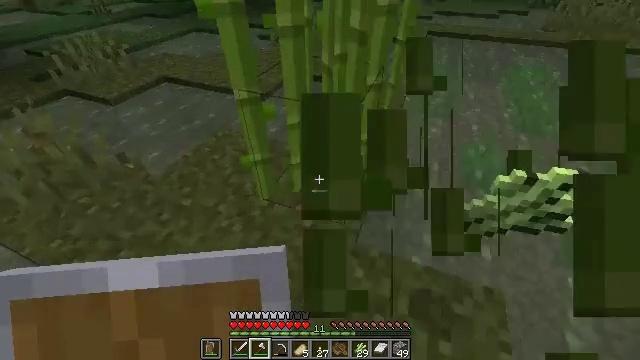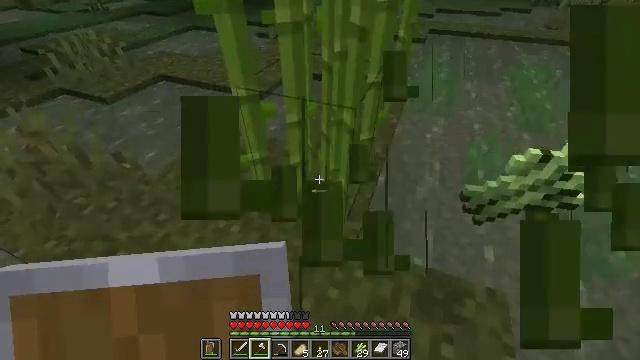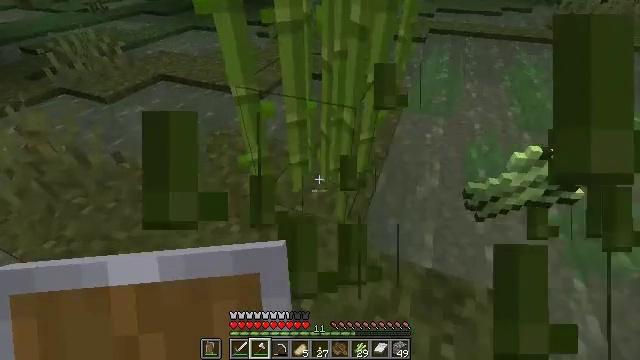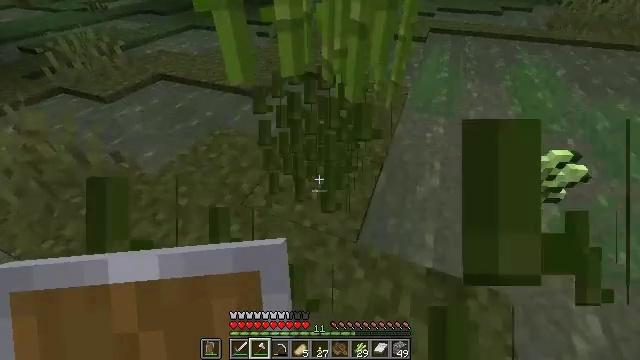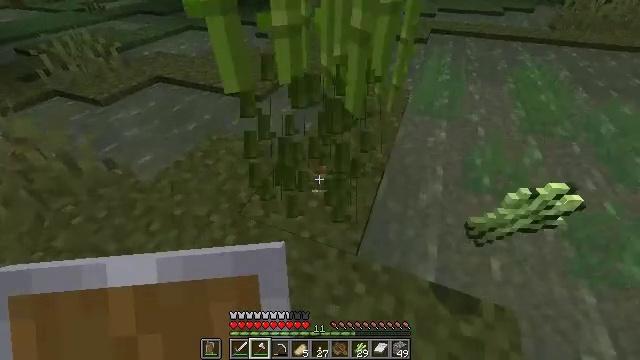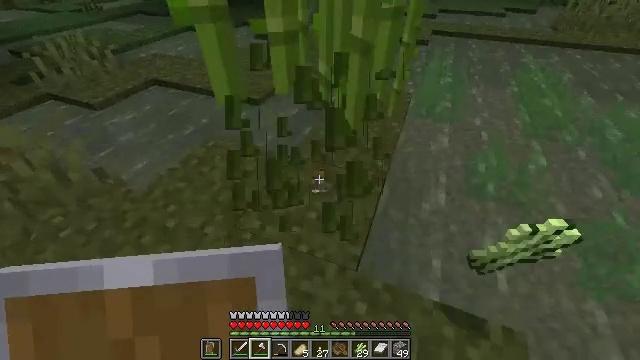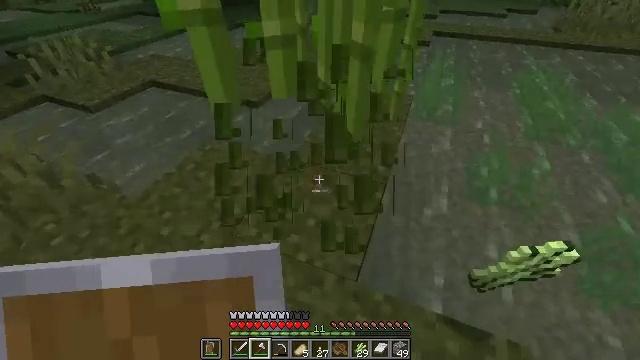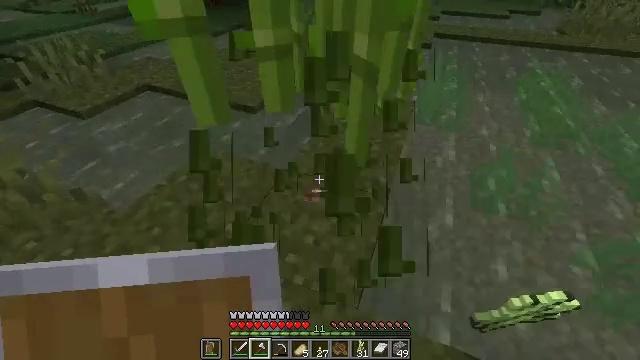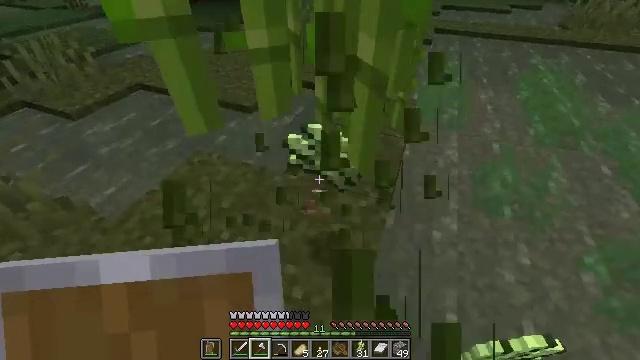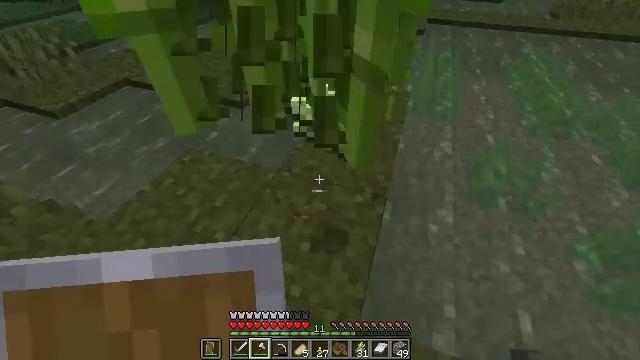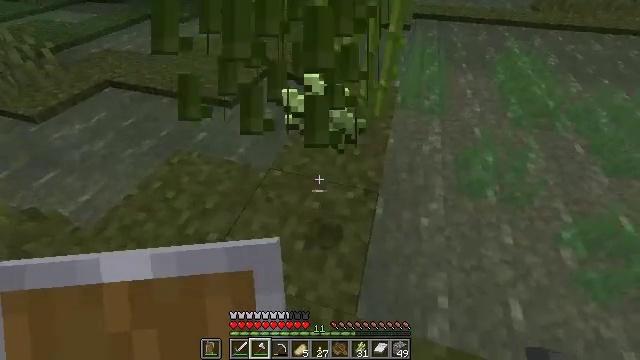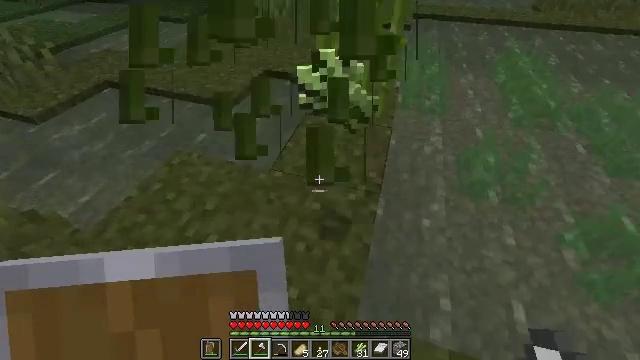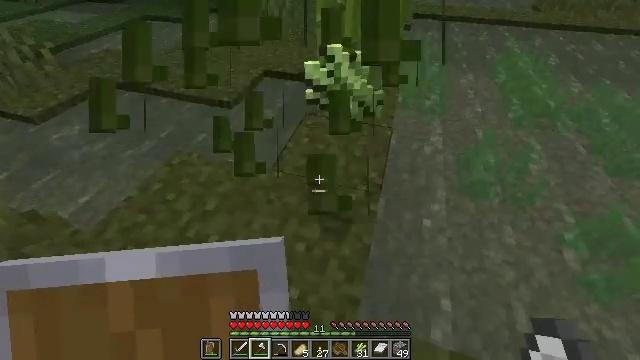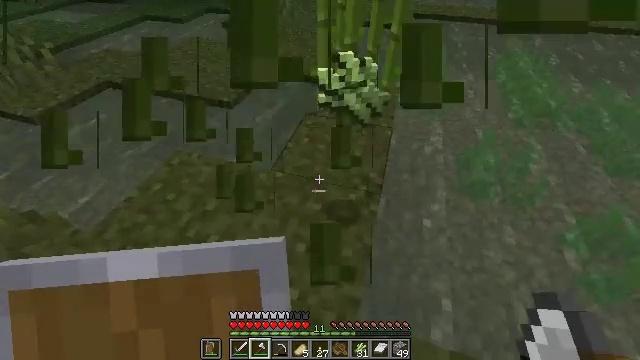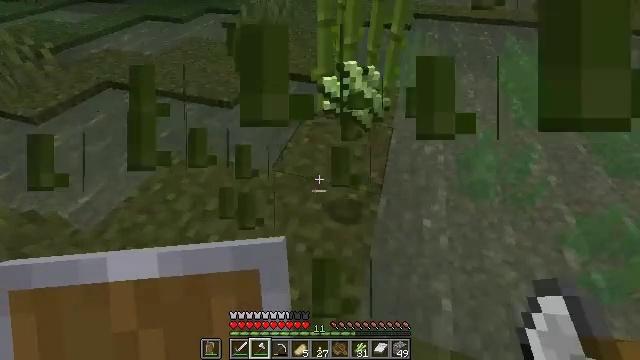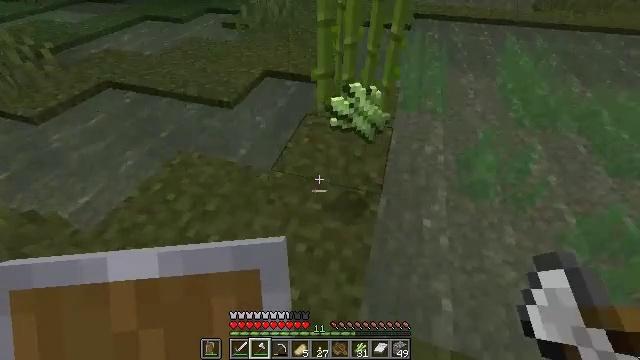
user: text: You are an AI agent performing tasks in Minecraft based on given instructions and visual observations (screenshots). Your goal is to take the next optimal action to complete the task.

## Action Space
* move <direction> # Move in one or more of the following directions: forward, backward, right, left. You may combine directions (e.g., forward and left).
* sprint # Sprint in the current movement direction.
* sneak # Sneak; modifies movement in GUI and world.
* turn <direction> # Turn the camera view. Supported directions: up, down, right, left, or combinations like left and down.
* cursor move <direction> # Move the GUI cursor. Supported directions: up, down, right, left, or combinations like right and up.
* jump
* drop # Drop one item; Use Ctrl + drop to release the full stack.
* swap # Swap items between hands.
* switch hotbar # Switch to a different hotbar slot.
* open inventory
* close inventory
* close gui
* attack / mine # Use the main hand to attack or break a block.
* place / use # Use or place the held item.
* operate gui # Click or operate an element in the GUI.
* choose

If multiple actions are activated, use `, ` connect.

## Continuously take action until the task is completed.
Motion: motion action
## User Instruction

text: Cut down the sugar cane stalks.
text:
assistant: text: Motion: no_op
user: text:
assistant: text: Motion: no_op
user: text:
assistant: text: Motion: attack / mine
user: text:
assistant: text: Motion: move forward, attack / mine
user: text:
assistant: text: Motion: move forward
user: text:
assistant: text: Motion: move forward
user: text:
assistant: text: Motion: no_op
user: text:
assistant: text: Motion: no_op
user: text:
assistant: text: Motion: turn right and down
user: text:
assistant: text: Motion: turn right
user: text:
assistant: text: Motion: no_op
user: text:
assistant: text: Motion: no_op
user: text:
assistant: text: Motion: no_op
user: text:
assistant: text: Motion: no_op
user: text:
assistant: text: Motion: no_op
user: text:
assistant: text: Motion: no_op
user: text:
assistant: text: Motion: no_op
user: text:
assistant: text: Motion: turn right
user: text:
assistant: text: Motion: turn right
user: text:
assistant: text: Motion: no_op
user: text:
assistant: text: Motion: move forward
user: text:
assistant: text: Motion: move forward
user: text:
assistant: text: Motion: move forward
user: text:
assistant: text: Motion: move forward
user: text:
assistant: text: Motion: no_op
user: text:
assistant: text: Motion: turn up
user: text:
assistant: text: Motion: turn up
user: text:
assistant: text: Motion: attack / mine
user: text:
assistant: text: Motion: attack / mine
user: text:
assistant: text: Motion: move forward, attack / mine